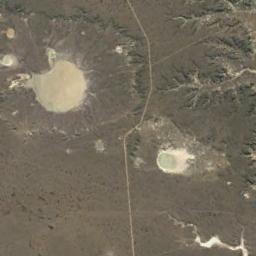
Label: desert